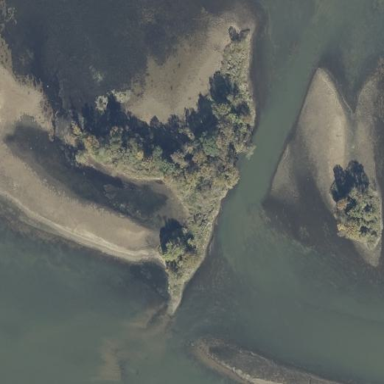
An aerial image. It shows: Islet covered with woodland.